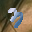
Label: 3